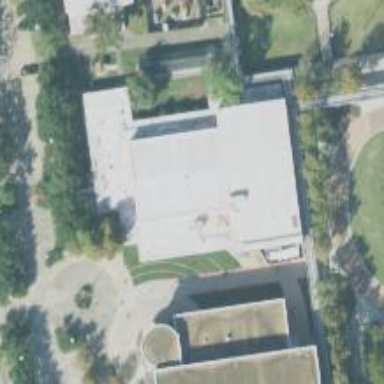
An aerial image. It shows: College building.